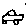
Label: car